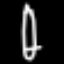
Label: pencil